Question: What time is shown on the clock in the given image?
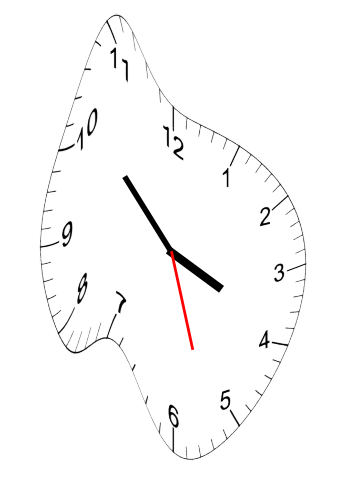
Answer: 03:52:27